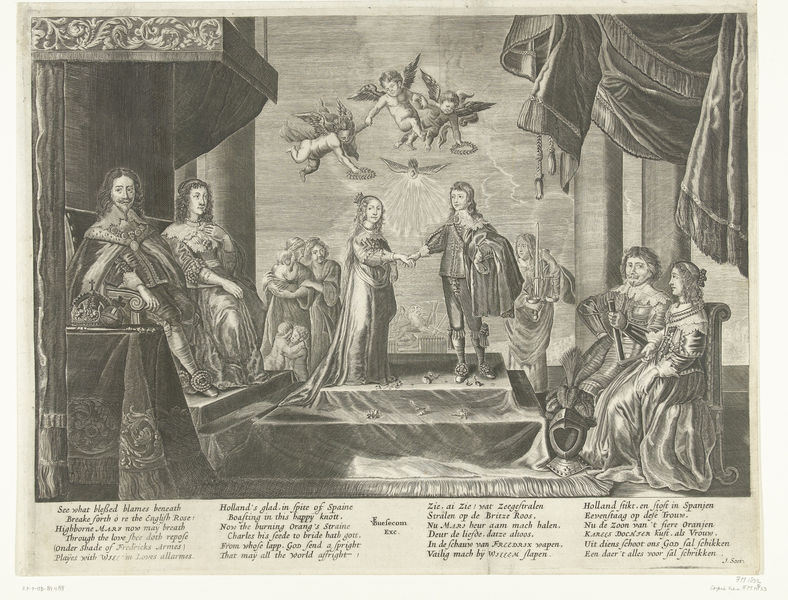
Titel: Huwelijk van prins Willem II en Maria Stuart
Standort: Amsterdam
Institution: Rijksmuseum
Schlagwörter: mann, vogel, weiß, frauen, menschen, mädchen, sitzen, frau, kleid, männer, schwarz, stuhl, säulen, zeichnung, bart, taube, vorhang, eltern, kind, paar, krone, kinder, engel, schrift, sepia, könig, thron, stufen, druck, text, zeitung, herrscher, kranz, jüngling, hochzeit, königin, teppisch, verlobung, kronen, heiliger geist